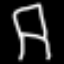
Label: chair